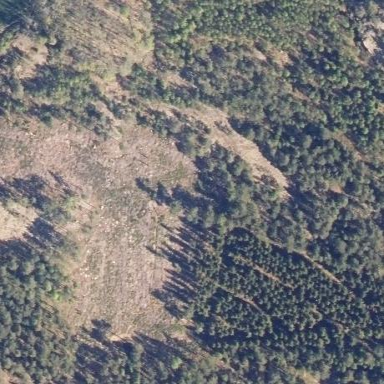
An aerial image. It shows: Clearcut man-made area surrounded by heath vegetation.